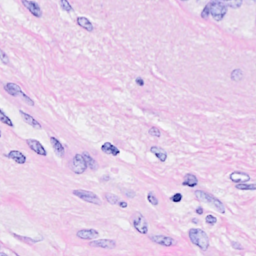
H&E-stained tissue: Breast